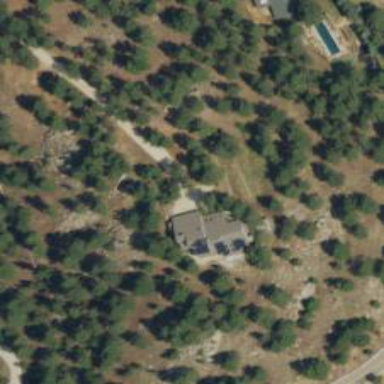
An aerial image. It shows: Driveway.